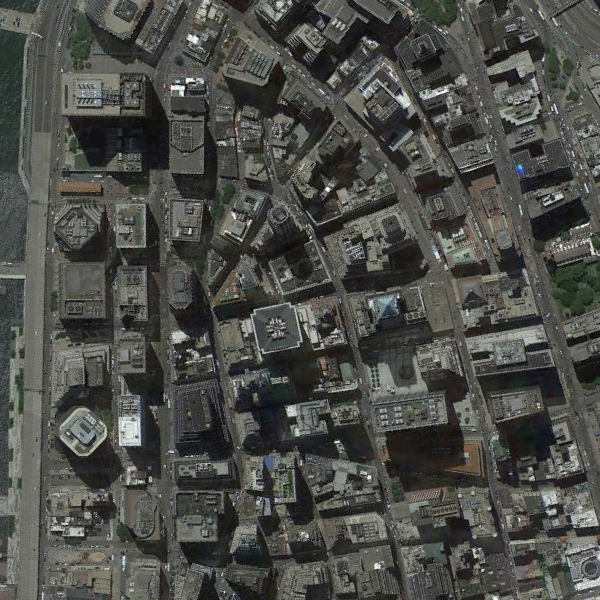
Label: Commercial